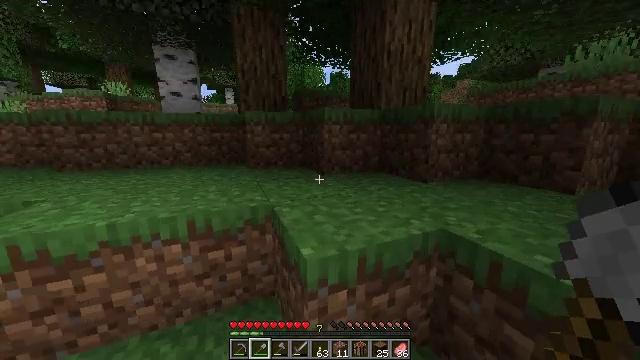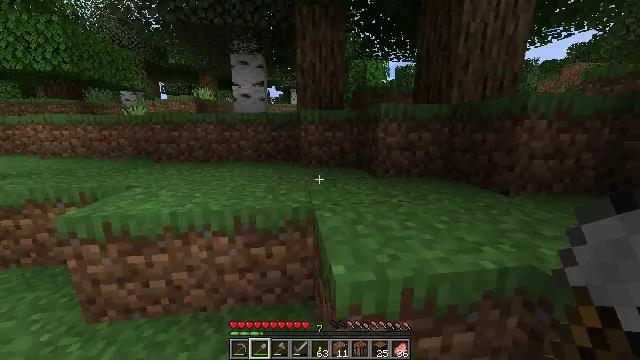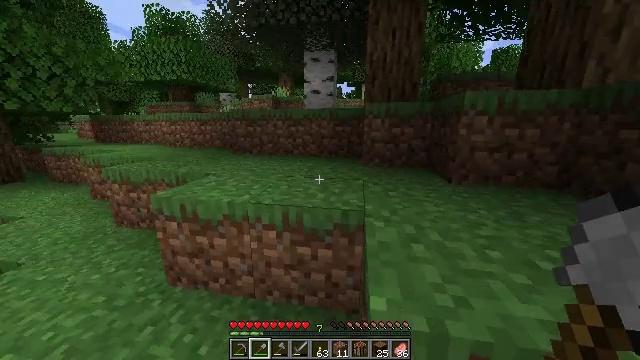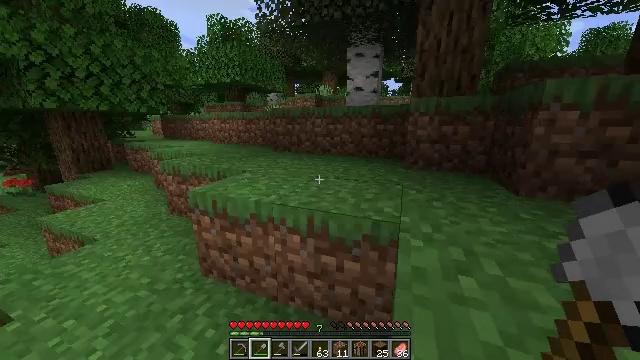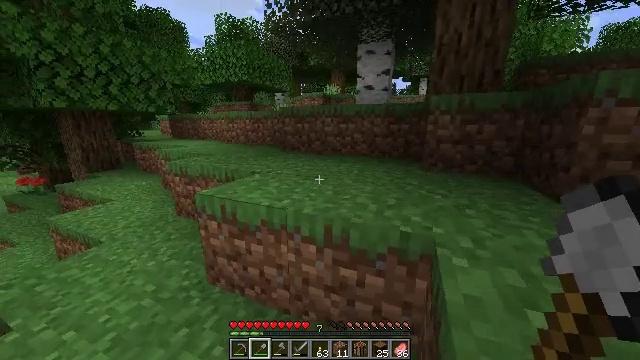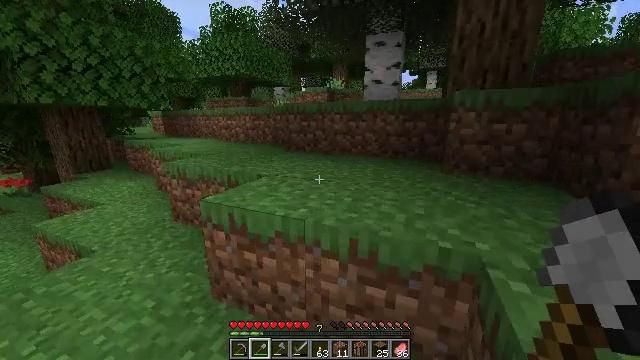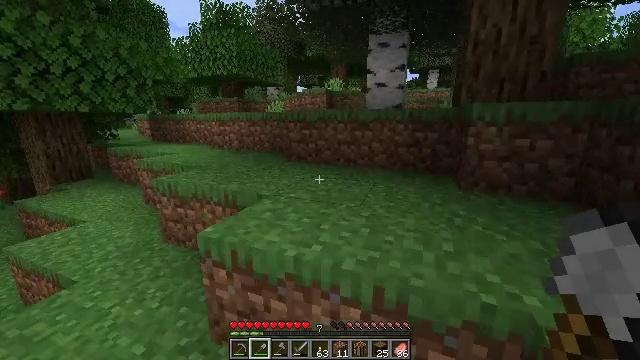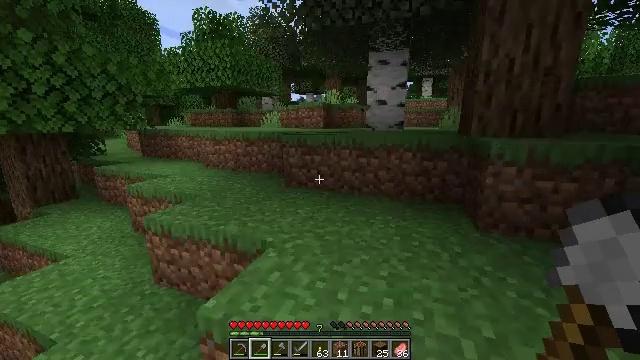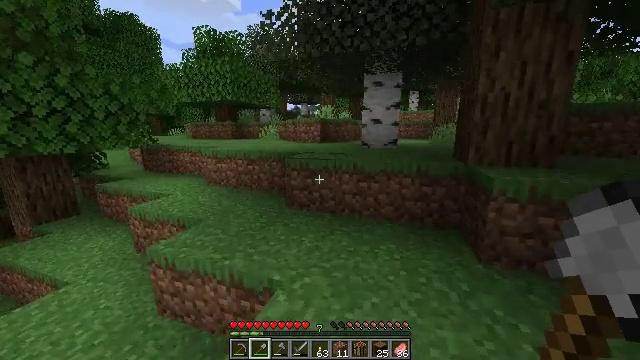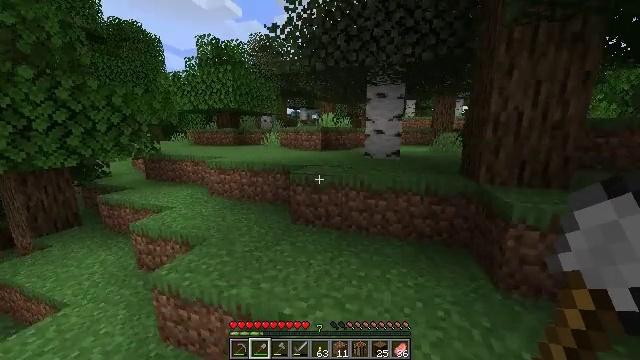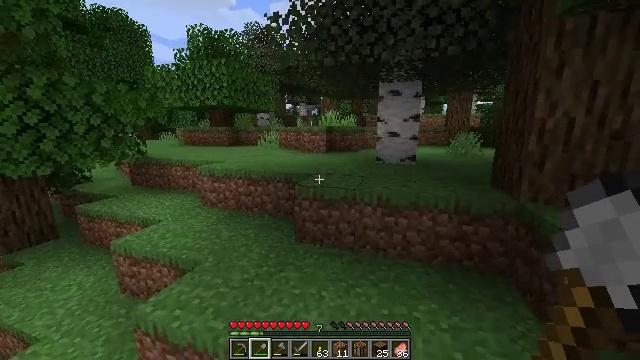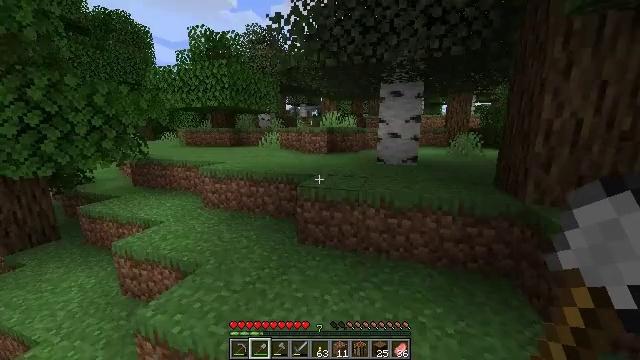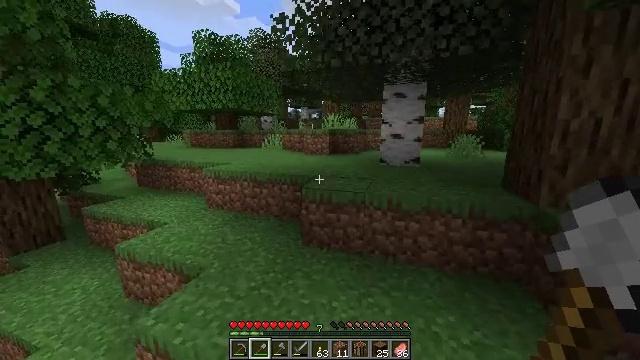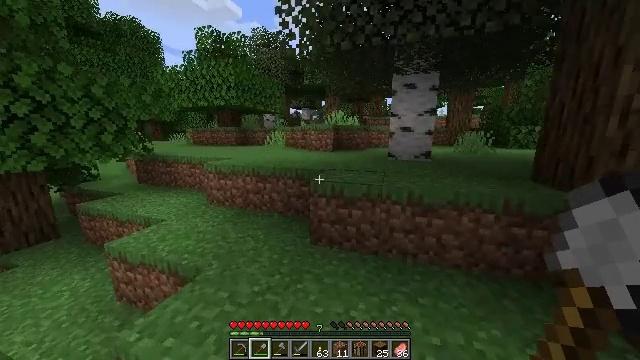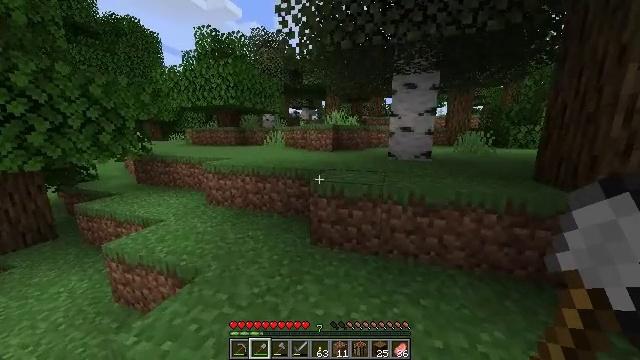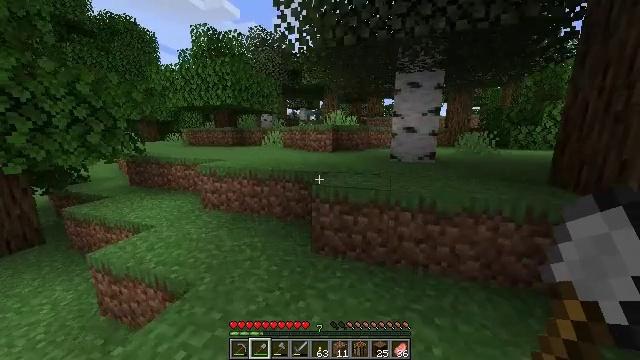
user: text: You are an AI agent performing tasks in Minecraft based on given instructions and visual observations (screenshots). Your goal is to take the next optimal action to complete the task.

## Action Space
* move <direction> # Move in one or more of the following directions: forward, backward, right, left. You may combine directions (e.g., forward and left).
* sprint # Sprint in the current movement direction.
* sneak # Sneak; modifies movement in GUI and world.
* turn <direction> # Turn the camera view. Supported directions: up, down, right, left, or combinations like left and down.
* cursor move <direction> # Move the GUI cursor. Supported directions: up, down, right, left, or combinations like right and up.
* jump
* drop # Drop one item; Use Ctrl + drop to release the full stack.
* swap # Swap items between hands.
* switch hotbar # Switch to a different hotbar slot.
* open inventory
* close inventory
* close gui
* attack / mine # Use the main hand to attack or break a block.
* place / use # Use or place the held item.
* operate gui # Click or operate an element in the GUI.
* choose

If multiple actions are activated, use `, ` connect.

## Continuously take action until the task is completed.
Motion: motion action
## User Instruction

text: Gather bee nest from a tree in the forest.
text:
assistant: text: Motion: move forward, sprint, turn left
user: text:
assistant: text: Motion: move forward, sprint, turn left and down
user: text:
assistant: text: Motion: move forward and move left, sprint, turn left
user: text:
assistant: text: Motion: move forward and move left, sprint, turn left
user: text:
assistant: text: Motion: move forward and move left, sprint
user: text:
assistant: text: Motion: move forward and move left, sprint, turn right, jump
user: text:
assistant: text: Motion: move forward and move left, sprint, turn right and up, jump
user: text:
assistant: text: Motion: move forward and move left, sprint, turn right, jump
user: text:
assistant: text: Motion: move forward, sprint, jump
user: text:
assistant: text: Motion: move forward, sprint, jump
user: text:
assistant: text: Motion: move forward, sprint
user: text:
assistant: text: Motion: move forward, sprint
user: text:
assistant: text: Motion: move forward, sprint
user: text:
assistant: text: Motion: move forward, sprint
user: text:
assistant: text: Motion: move forward, sprint
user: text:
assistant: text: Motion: move forward, sprint
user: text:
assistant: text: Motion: move forward, sprint
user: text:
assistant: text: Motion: move forward, sprint
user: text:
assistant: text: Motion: move forward, sprint
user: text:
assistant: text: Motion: move forward, sprint
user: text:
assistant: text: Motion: move forward and move left, sprint
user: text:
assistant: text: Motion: move forward and move left, sprint
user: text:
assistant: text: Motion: move forward and move left, sprint
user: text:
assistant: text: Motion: move forward and move left, sprint
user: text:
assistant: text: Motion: move forward and move left, sprint
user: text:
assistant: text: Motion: move forward and move left, sprint
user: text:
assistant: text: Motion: move forward, sprint
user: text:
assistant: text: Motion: move forward, sprint, turn right and up, jump
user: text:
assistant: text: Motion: move forward, sprint, turn right, jump
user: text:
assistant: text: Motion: move forward, sprint, turn right, jump